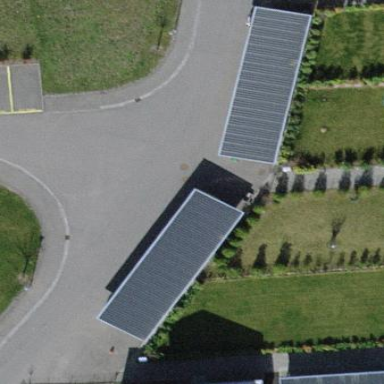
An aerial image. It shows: Carport structure.